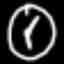
Label: clock